Question: Find this really weird, for some reason '
' is added to the last entry in my list when I split a line from a .csv file.
'''
f = open("temp.csv")
lines = f.readlines()
headings = lines[0]
global heading_list
heading_list = headings.split(";")
print headings
'''
I've printed out just headings itself and it doesn't have '
' when at the end of it, it seems to be only when it's split at the semi colon.
'''
timestamp;%usr;%nice;%sys;%iowait;%steal;%irq;%soft;%guest;%idle
10-20-39;6.53;0.00;4.02;0.00;0.00;0.00;0.00;0.00;89.45
10-20-41;0.50;0.00;1.51;0.00;0.00;0.00;0.00;0.00;97.99
10-20-43;1.98;0.00;1.98;5.45;0.00;0.50;0.00;0.00;90.10
10-20-45;0.50;0.00;1.51;0.00;0.00;0.00;0.00;0.00;97.99
10-20-47;0.50;0.00;1.50;0.00;0.00;0.00;0.00;0.00;98.00
10-20-49;0.50;0.00;1.01;3.02;0.00;0.00;0.00;0.00;95.48
'''

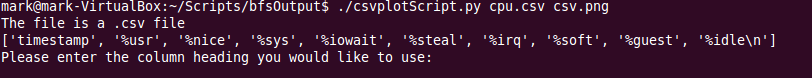
Answer: When you read a line in Python, the end of line character is not removed. You have to do this manually, for example with 'line.rstrip("
")'. It's not a problem with 'split', but with 'readlines'.